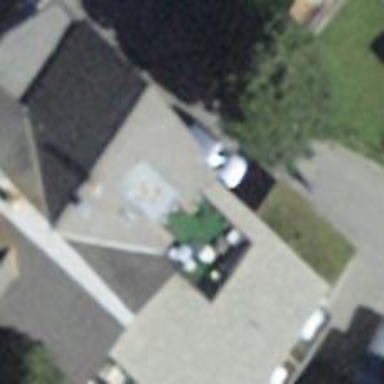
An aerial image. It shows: Hotel.